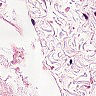
Metastatic tissue present: no